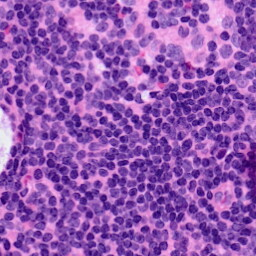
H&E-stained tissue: LymphNode